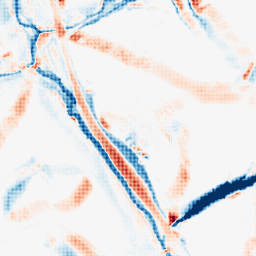
Category: morphological
Decomposition family: morphological_diamond
Decomposition parameters: operation: average
radius: 15
Upsampling method: sinc_hamming
Upsampling parameters: scale: 4
kernel_size: 4
Upsampling scale: 4